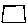
Label: square